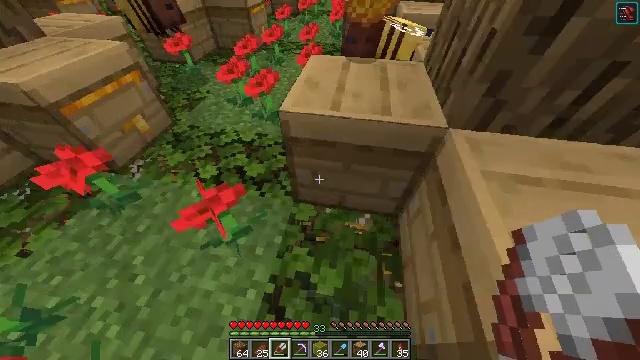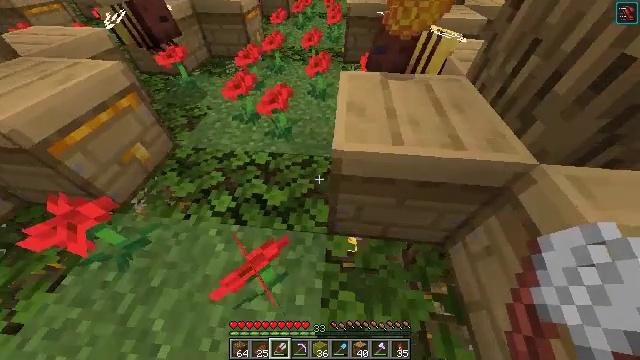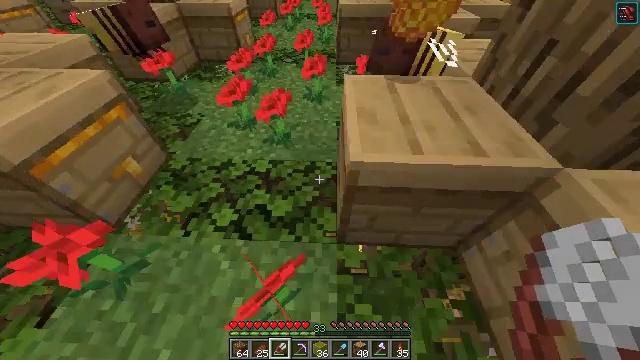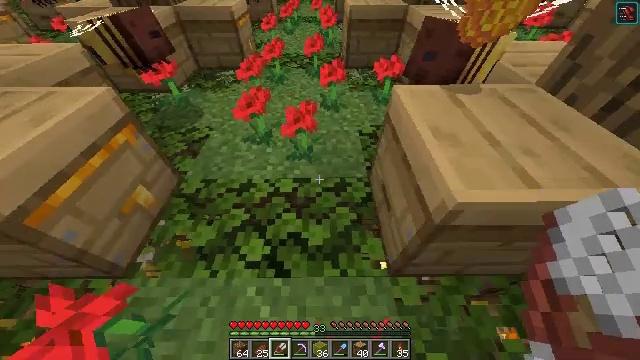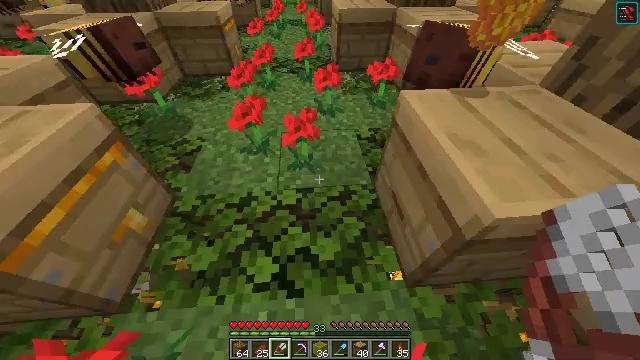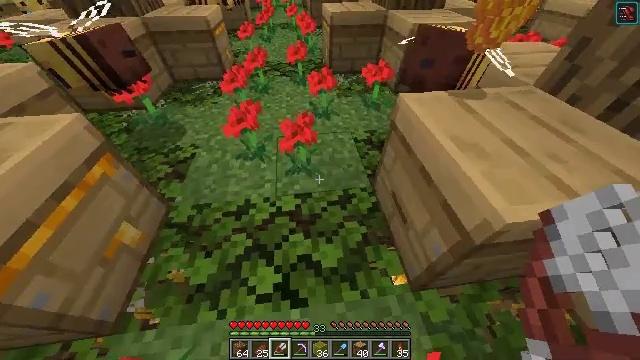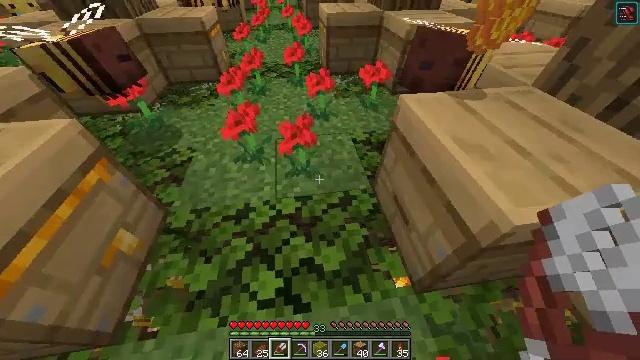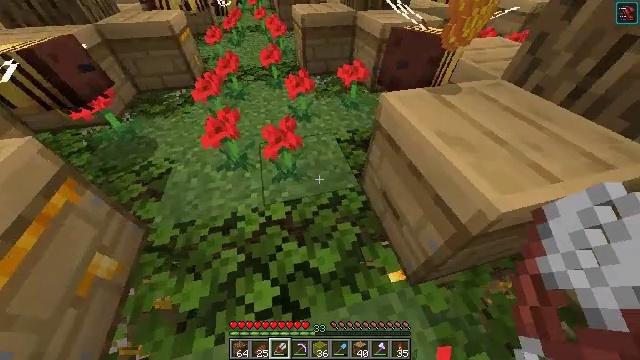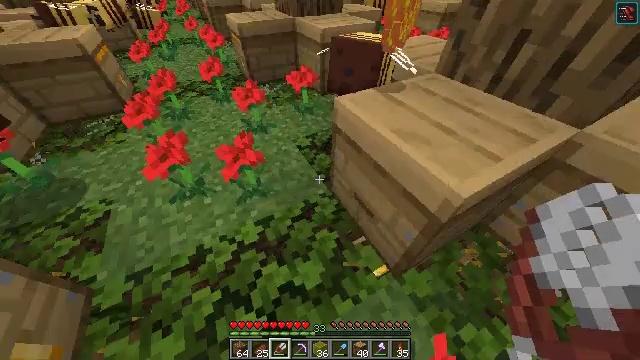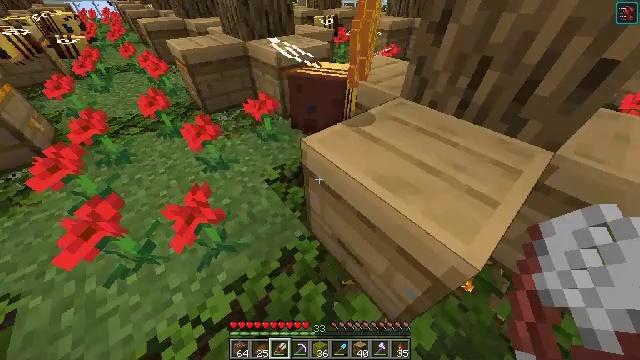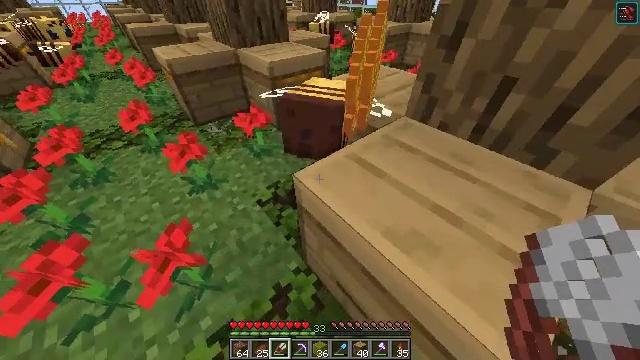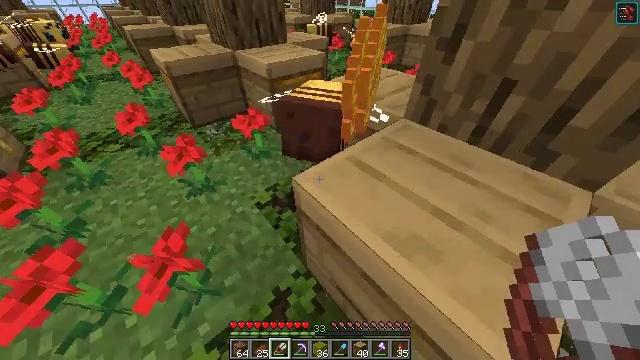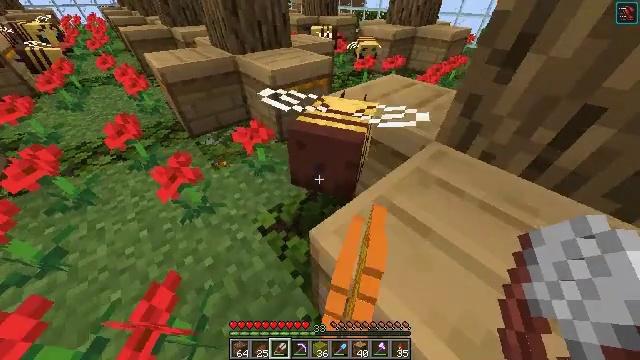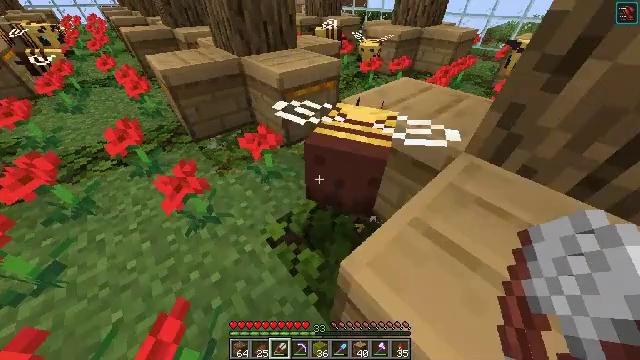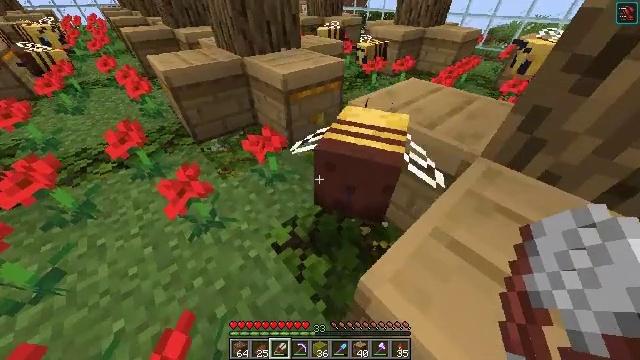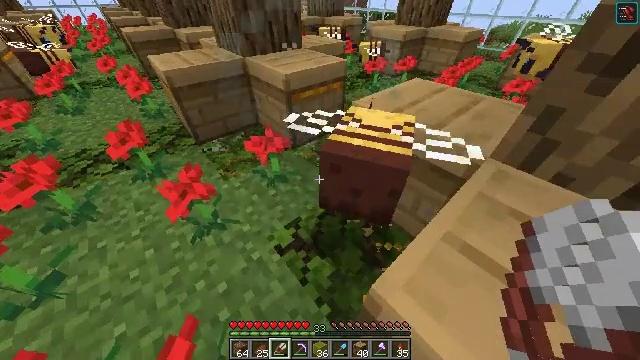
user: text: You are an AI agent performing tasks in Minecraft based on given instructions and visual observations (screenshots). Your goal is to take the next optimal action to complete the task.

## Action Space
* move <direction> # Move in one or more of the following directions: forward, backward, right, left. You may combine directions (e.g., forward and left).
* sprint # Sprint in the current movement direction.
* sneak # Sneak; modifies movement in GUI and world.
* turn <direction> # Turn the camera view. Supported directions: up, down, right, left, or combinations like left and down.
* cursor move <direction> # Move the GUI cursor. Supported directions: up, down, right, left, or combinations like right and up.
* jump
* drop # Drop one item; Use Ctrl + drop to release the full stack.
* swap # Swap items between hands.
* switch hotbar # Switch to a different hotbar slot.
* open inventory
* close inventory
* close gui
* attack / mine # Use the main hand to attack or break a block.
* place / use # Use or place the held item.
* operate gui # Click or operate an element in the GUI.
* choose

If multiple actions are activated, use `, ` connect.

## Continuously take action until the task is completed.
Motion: motion action
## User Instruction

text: Craft a honeycomb block by arranging honeycombs in the crafting grid.
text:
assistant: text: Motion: move forward and move left, turn right, attack / mine
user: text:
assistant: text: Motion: move forward and move left, turn right, attack / mine
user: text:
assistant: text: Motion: move forward and move left, turn right, attack / mine
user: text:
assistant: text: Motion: turn right, attack / mine
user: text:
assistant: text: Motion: turn right, attack / mine
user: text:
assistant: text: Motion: turn right, attack / mine
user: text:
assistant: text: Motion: turn right, attack / mine
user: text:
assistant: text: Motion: move forward, turn right and up, attack / mine
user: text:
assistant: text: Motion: move forward, turn right and up, attack / mine
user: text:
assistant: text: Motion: move forward, turn right, attack / mine
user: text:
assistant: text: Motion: move forward, attack / mine
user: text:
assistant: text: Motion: move forward, attack / mine
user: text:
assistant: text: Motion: attack / mine
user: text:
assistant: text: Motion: attack / mine
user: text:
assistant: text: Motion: attack / mine
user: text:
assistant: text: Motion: move left, attack / mine
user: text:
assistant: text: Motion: move forward and move left, attack / mine
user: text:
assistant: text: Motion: move forward and move left, turn up, attack / mine
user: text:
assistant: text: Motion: move forward and move left, turn right and up, attack / mine
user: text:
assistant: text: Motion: move forward and move left, turn right and up, attack / mine
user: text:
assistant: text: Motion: turn right and up, attack / mine
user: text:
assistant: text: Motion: turn right and up, attack / mine
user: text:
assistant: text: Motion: turn right and up, attack / mine
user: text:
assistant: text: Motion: attack / mine and use / place
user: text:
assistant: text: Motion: attack / mine and use / place
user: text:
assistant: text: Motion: turn left and down, attack / mine and use / place
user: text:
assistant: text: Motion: turn left and down, attack / mine
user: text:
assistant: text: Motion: turn left, attack / mine
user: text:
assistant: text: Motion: attack / mine and use / place
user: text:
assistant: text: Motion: attack / mine and use / place